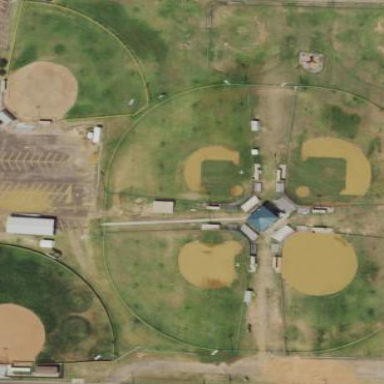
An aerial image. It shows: Grass pitch used for baseball.